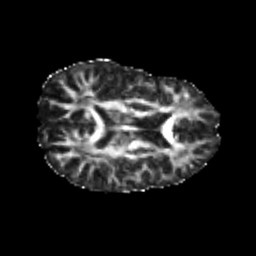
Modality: FA
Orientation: axial
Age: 23
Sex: male
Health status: healthy
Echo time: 0.074 s